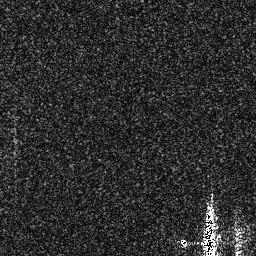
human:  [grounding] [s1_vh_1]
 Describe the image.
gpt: In the satellite image, there is  <ref>1 medium ship </ref> <box>[[77, 78, 84, 99, 0]]</box> located at bottom right.